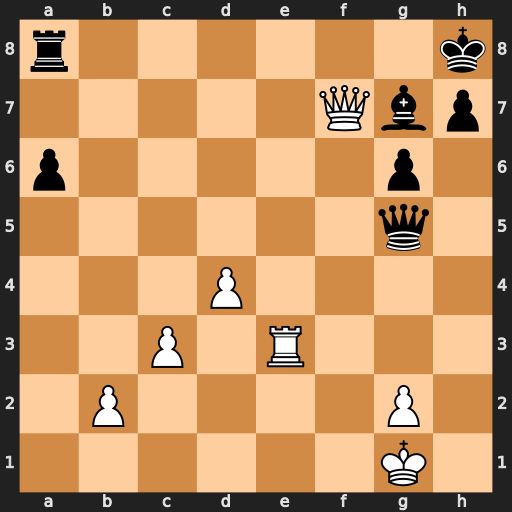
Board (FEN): r6k/5Qbp/p5p1/6q1/3P4/2P1R3/1P4P1/6K1
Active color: w
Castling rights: -
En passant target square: -
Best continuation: Re8+ Rxe8 Qxe8+ Bf8 Qxf8#